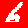
Digit: 6